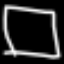
Label: square